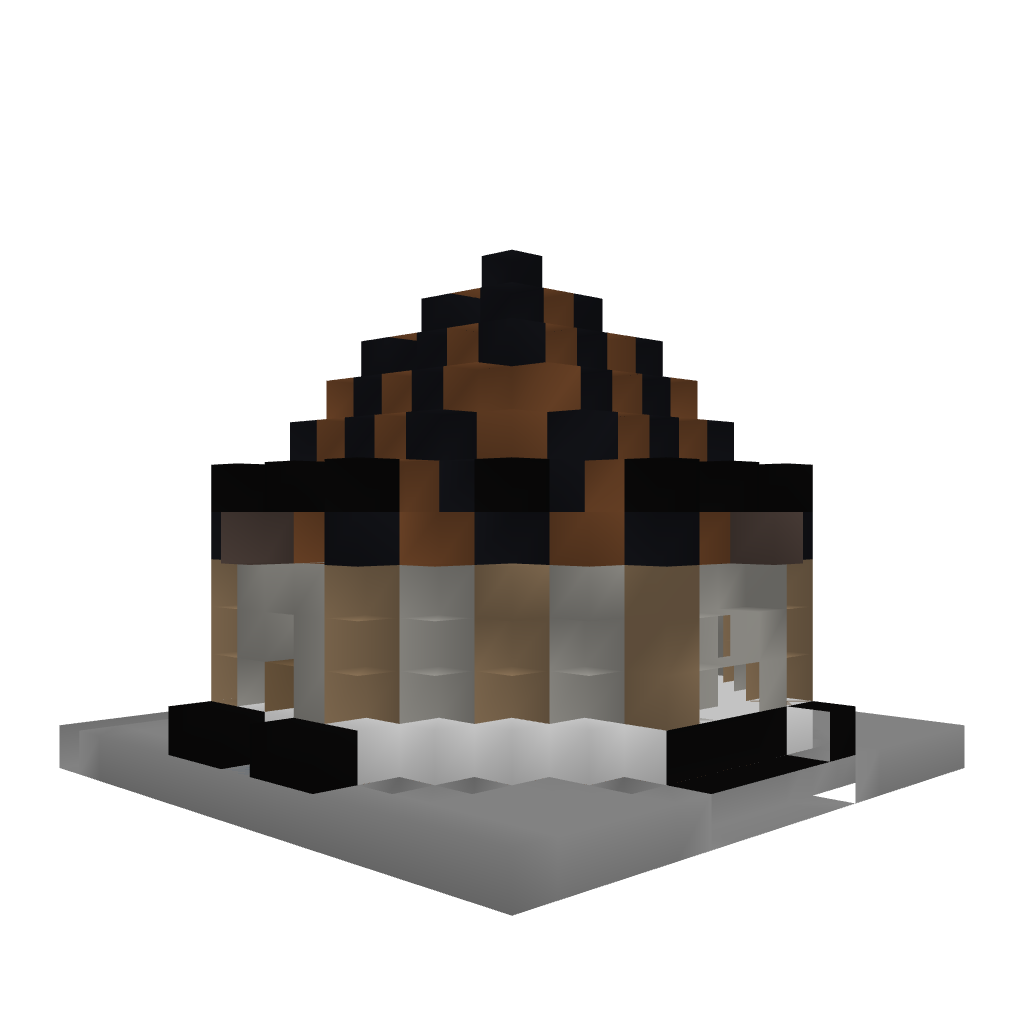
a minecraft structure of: Pony go round!